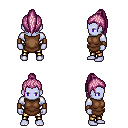
a pixel art fantasy rpg character, male body template, dark elf, purple skin, brown tunic, gold greaves, pink long topknot hairstyle, leather bracers, four views (front, back, left, right), 2x2 character sprite sheet, small pixel art, hard edges, no anti-aliasing